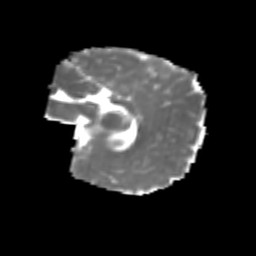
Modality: MD
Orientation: sagittal
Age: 6
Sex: female
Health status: healthy